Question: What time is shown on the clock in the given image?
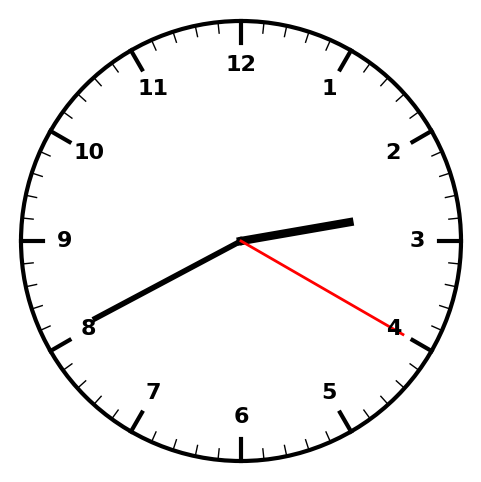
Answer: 02:40:20